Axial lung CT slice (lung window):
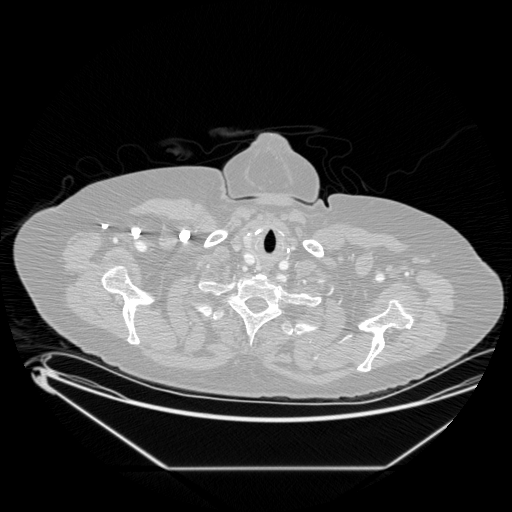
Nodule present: no